Question: I'm trying to understand a MongoDB memory use pattern that I see in our <URL> logs.
Normally, resident memory sits around 3GB, virtual memory is steady at 84GB, and mapped memory is about 41GB. Then in a series of peaks and troughs, usually for just a few minutes, mapped memory disappears completely, virtual memory drops to around 41GB, and resident memory 41GB or spikes to 84GB. In one recent episode, however, the peaks and troughs lasted 3.5 hours.

MongoDB appears to be running normally and other metrics such as opcounters and network are normal, but graphs suddenly changing dramatically when there was unlikely to be a significant load change makes me ... curious.
This is a standalone instance running MongoDB 1.8.3.
Typical memory usage, not during an episode (I only found the longer episode as it was ending):
'''
$ free -m
total used free shared buffers cached
Mem: 32176 31931 245 0 628 29449
-/+ buffers/cache: 1854 30322
Swap: 1983 0 1983
'''
What is causing this?
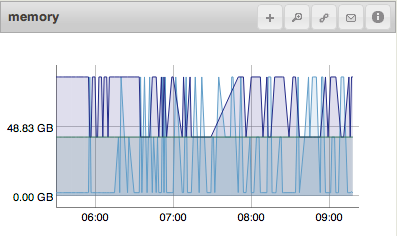
Answer: MMS gets memory statistics from the operating system by reading /proc/$PID/stat. The fluctuations in virtual and resident memory are reporting errors, and can safely be ignored.
(if you hover over the spikes, you'll notice that they occur at times when 1 or 2 of the 3 stats- virtual memory, mapped memory, or resident memory - is missing...)